Field crop: maize
Growth stage: 2
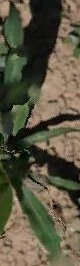
Species: maize